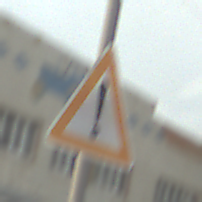
Verkehrszeichen: Gefahrenstelle
Umgebung: Outdoor, Suburban
Tageszeit: MorningAfternoon
Wetter: PartlyCloudy
Licht: Natural
Jahreszeit: NotSpecified
Kontrast: LowContrast